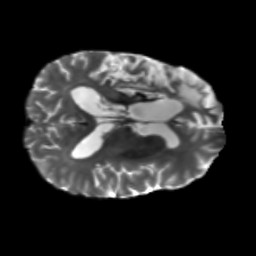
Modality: T2w
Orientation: axial
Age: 56
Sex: male
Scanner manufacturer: siemens
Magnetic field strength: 3 T
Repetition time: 5.47 s
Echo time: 0.0854 s